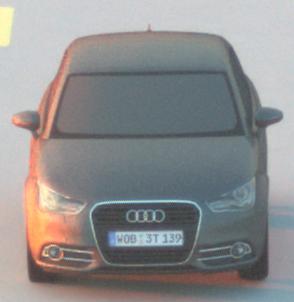
Make: Audi
Model: A1 Sportback 1.2 TFSI
Detailed model: A1 (8X) Sportback
Model produced from: 2012/03
Model produced until: 2014/11
Doors: 5
Color: gray
Road condition: dry road
Daytime: sunrise or sunset
Contrast: medium contrast